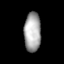
Tissue: lung
Cell type: Myeloid cells
Senescence score: 0.6086
Nuclear area (px): 640
Mean DAPI intensity: 168.794